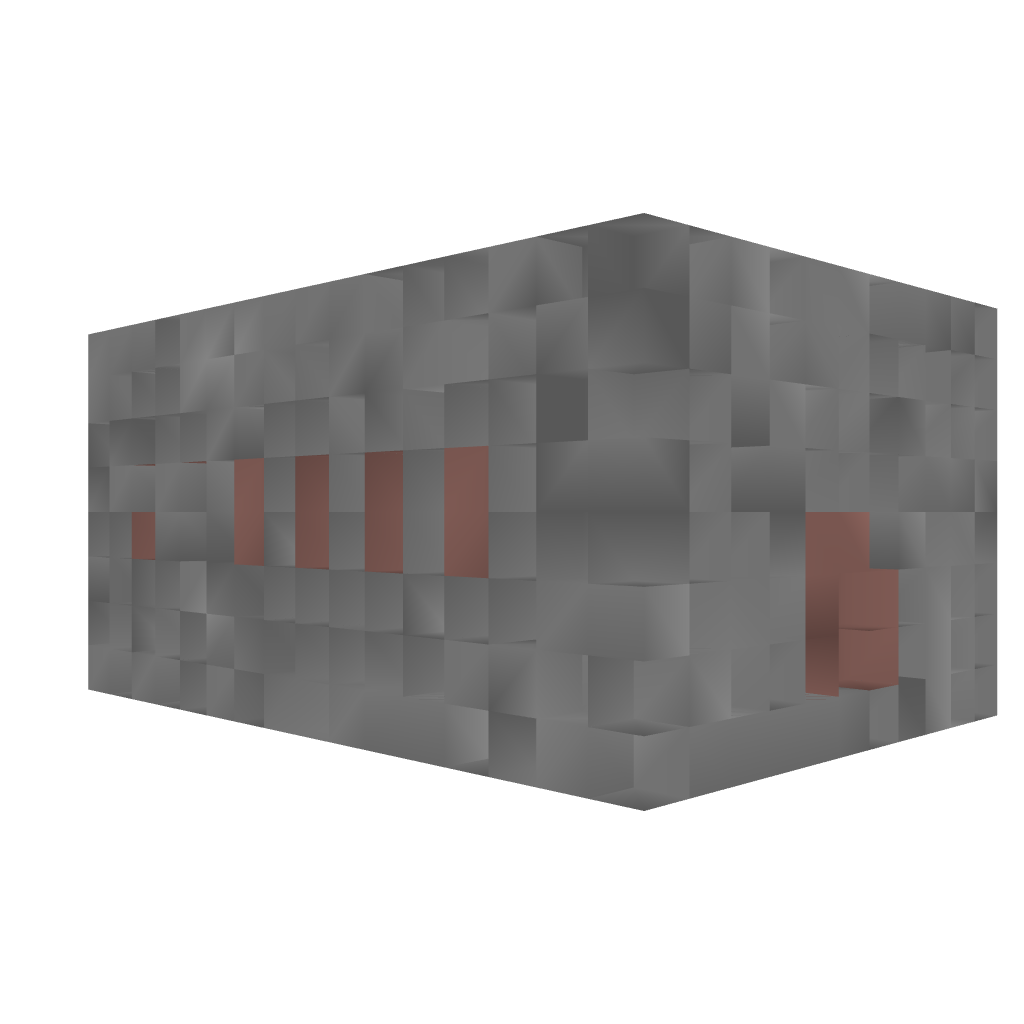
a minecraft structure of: The End Portal Room bad low quality